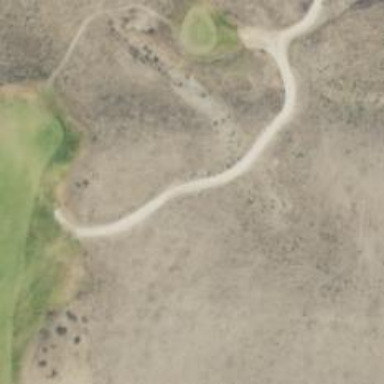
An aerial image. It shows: Service road used as golf cart path.